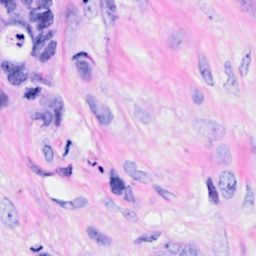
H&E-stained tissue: Breast